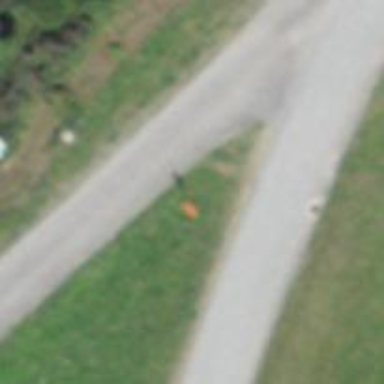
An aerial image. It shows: Pole supporting roof covering pipeline marker.